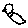
Label: bird